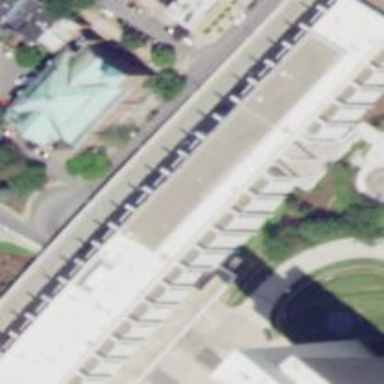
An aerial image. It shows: Government office related to transportation.